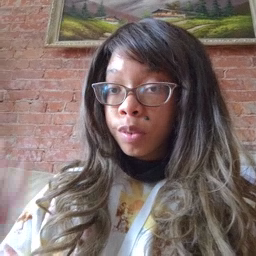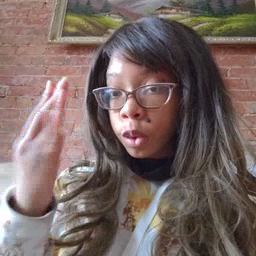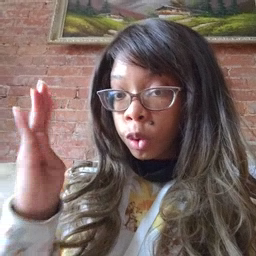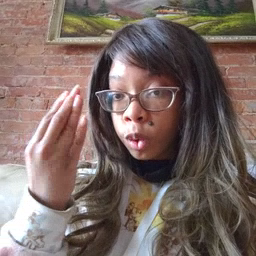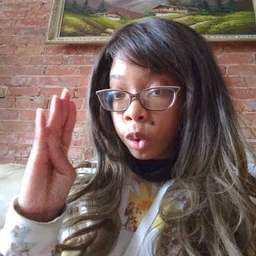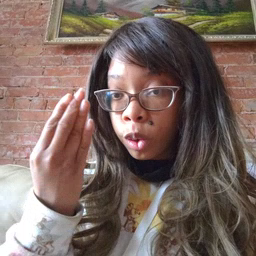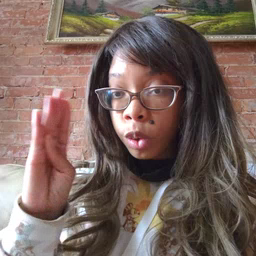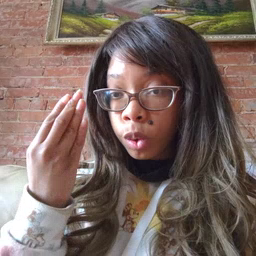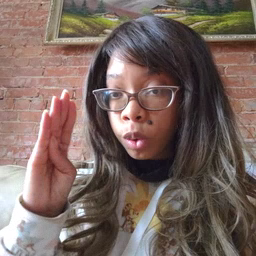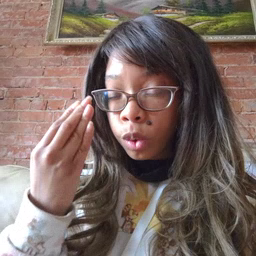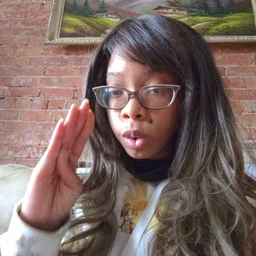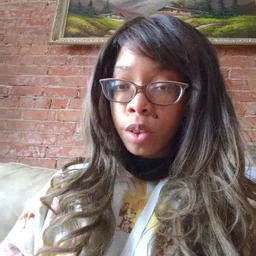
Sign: blue